Question: So I'd like to stack items vertically within a div and stack multiple divs horizontally like the following illustration:

Each div is defined with a class name of 'floatbox'
'''
<div class="floatbox">
<label>Screening Type:</label>
<select></select>
</div>
'''
For which I was applying the following css
'''
.floatbox {
display: inline-block;
width: 175px;
margin: 0;
padding-top: 5px;
float: left;
}
'''
I need float because <URL> 'will treat it as a block level element unless you use float'. However, when I add it, the items get shifted around. I can correct this by adding two extra '<br\>' elements, but I'm wondering if that's the best sollution
See this <URL> for an example
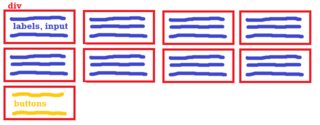
Answer: the problem is that not all the floatbox elements have the same height, so you can fix it by giving them one:
'''
.floatbox {
...
height:45px;
...
}
'''
works well with your jsfiddle example.
another way to force a 'line break' with floating elements is using the css 'clear' property:
'''
<div style="clear:both"></div>
'''
put this after every 4th div box to ensure that it will break there. then you dont have to use a fixed height, and you can remove all '<br>' tags from the code (for both solutions)